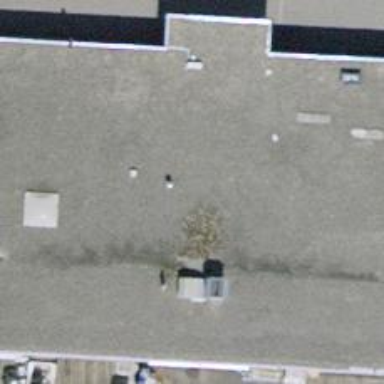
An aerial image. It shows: Car repair shop.